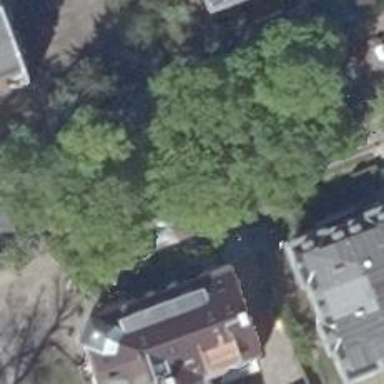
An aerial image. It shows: Avenue of deciduous broadleaved trees.